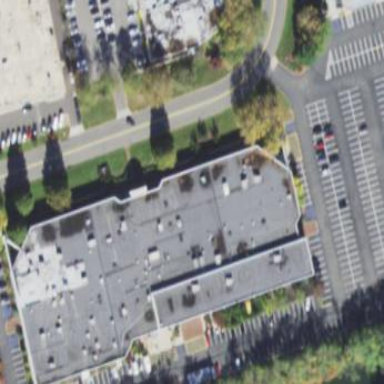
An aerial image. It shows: Commercial building.